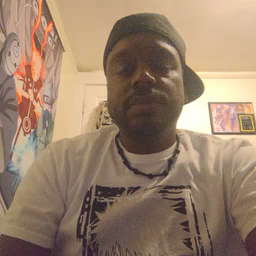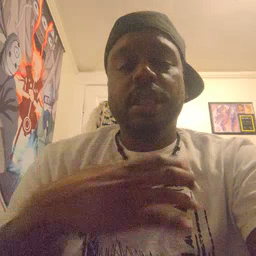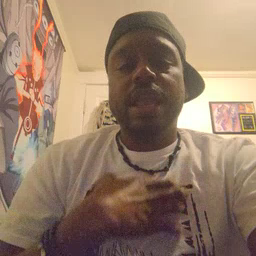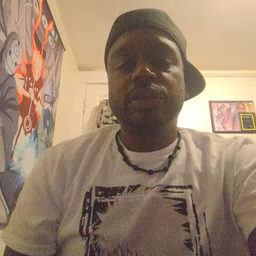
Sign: hungry